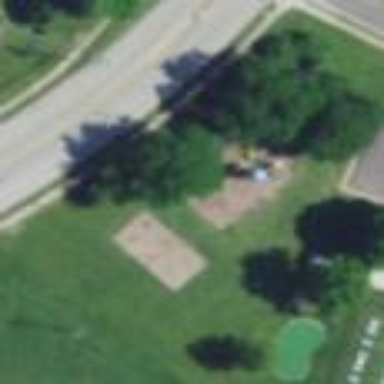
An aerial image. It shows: Playground area for leisure land.